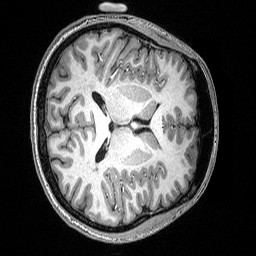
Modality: T1w
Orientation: axial
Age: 28
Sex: female
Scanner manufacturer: siemens
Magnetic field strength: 3 T
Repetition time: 2.53 s
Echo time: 0.0033 s